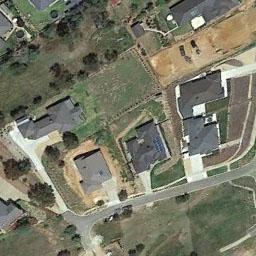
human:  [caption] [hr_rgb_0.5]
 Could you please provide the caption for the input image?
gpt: The medium residential area has some houses and clearings .

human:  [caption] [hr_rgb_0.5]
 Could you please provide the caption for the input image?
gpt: The medium residential is on the grass next to the road .

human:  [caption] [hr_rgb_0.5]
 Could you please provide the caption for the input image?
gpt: Many buildings are in medium residential area .

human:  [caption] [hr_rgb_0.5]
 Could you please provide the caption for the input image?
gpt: There are a lot of trees in the medium-sized residential area .

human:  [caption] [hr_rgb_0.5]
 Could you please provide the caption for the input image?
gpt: There are some buildings on green lawns on the medium residential area .